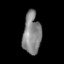
Tissue: prostate
Cell type: T cells
Senescence score: 0.2481
Nuclear area (px): 734
Mean DAPI intensity: 134.046